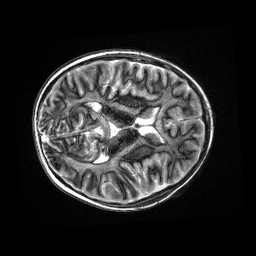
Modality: MP2RAGE
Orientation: axial
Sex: male
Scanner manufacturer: siemens
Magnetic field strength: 3 T
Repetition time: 5 s
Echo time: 0.00355 s